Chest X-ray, PA view. Patient: 45 years old, sex F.
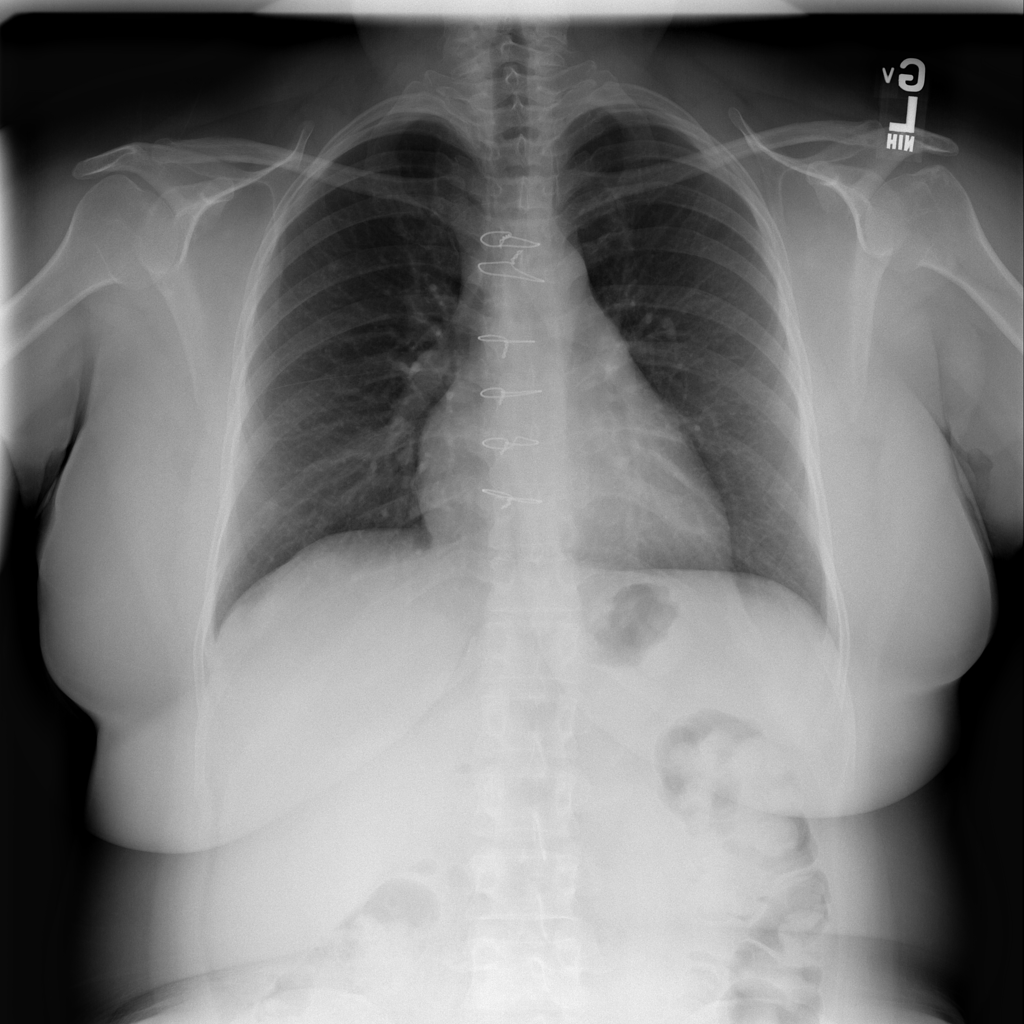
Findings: No Finding